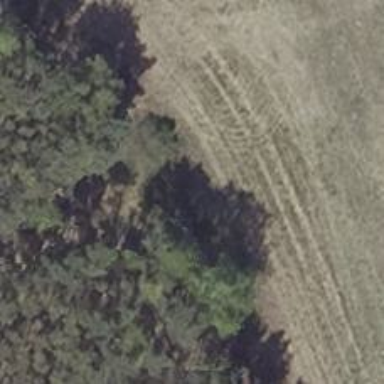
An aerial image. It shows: Hunting stand.